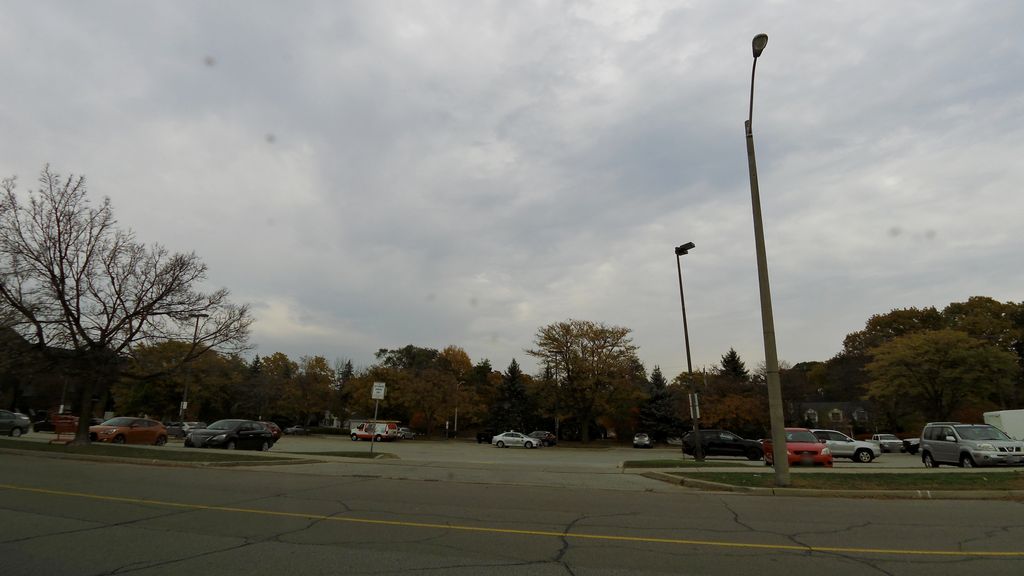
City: toronto